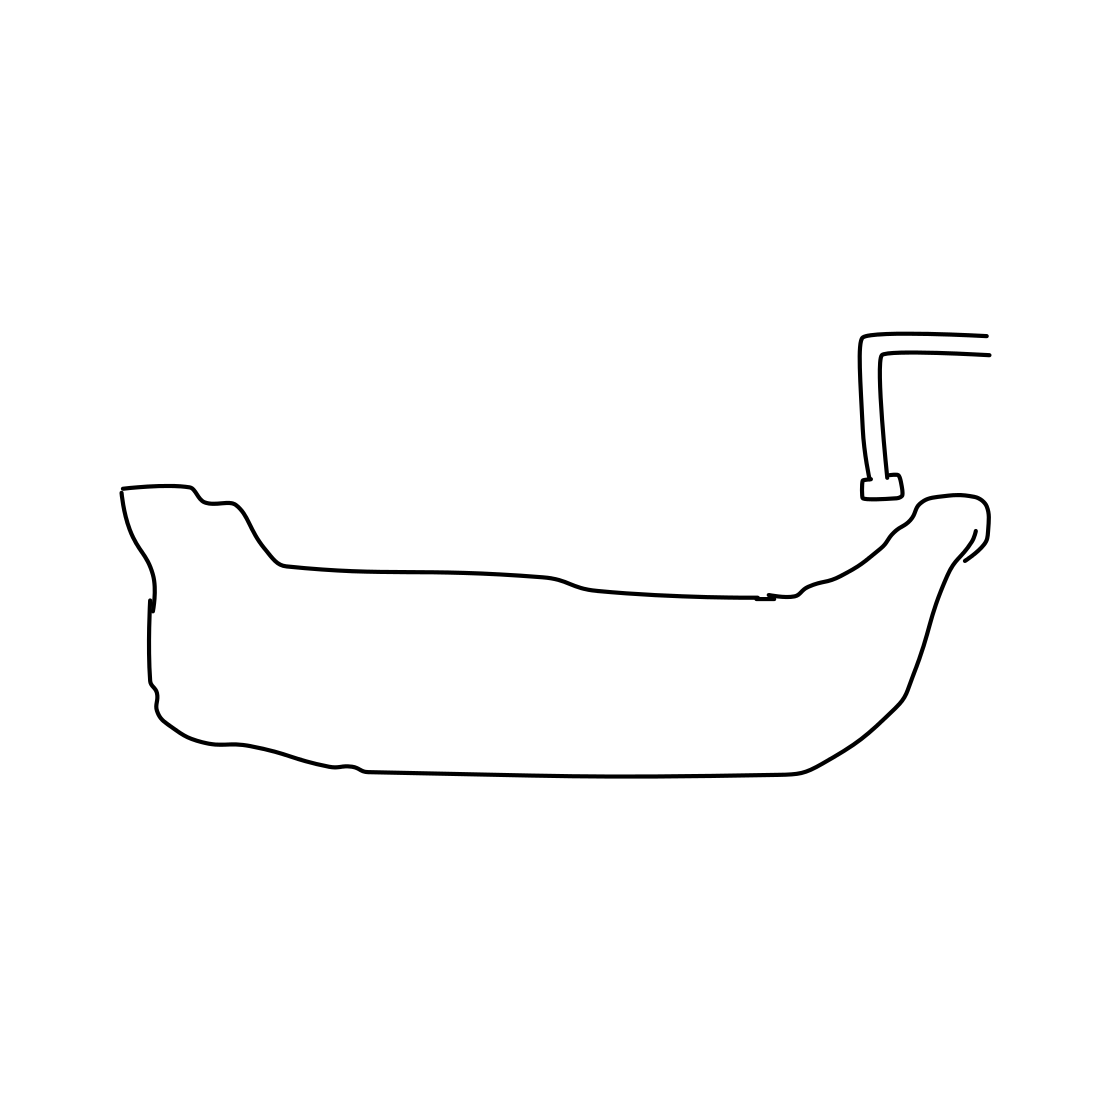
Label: bathtub